Aerial crown-view tile of a tropical tree (Barro Colorado Island, Panama), acquired 20250616:
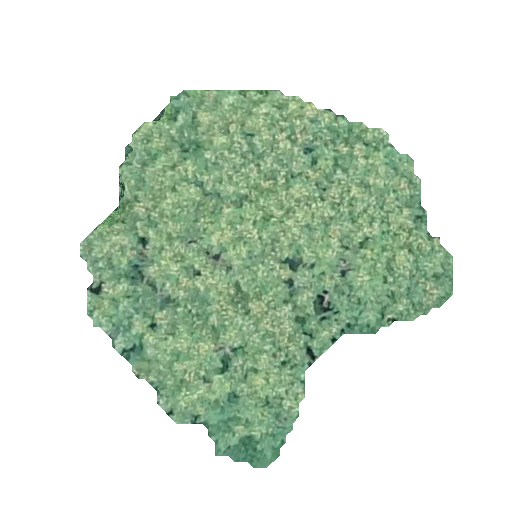
Species: Jacaranda copaia
GBIF accepted scientific name: Jacaranda copaia
Crown area: 129.44 m²